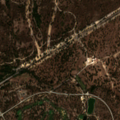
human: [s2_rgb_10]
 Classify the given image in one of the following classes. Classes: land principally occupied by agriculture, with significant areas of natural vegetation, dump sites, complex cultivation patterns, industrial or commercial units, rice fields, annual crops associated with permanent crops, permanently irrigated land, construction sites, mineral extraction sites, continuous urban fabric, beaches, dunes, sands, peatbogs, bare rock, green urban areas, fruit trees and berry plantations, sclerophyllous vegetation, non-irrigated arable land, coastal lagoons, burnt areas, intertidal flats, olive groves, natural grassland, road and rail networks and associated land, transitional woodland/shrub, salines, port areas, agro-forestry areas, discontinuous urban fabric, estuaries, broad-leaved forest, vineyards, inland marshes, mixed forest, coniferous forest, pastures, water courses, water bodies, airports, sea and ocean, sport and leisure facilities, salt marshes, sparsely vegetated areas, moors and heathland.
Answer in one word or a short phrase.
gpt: sport and leisure facilities, broad-leaved forest